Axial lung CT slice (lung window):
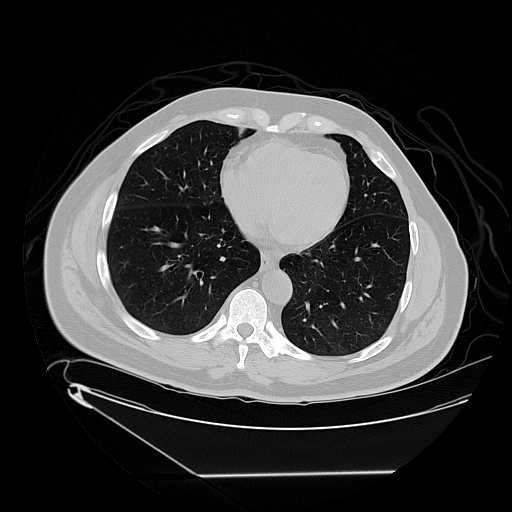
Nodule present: no